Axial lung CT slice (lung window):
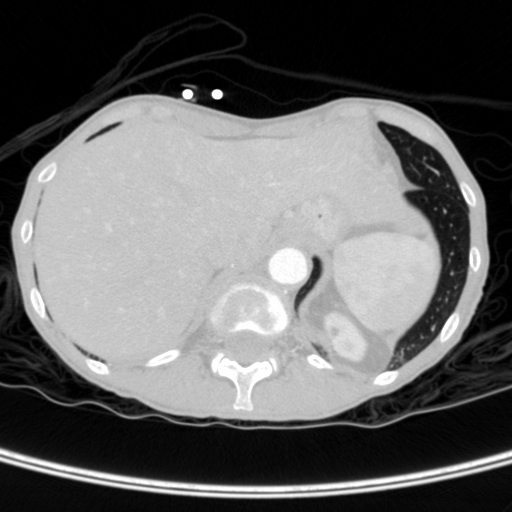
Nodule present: no